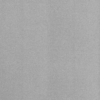
Label: dusty